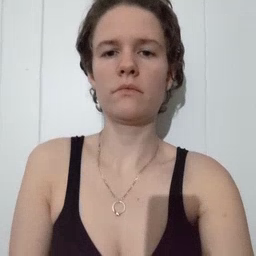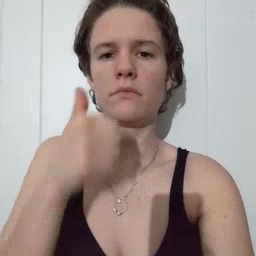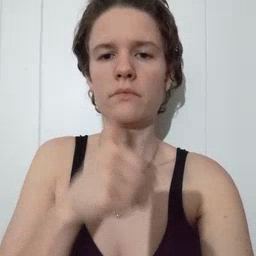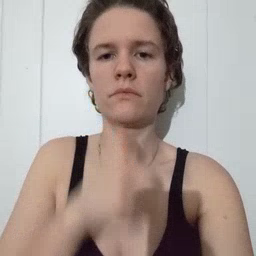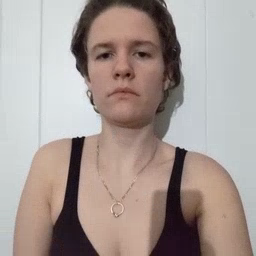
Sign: girl